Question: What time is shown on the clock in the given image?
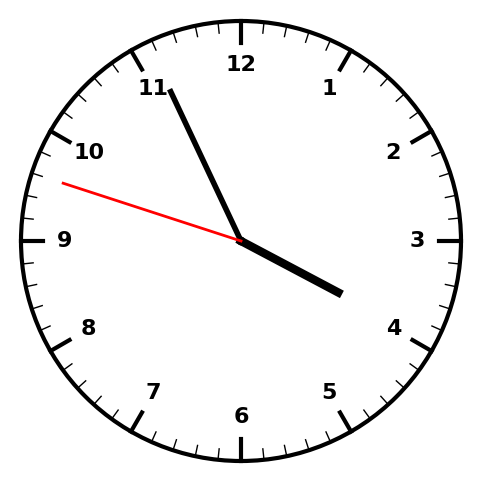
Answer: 03:55:48